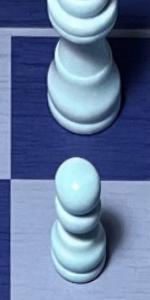
Label: Pawn_White